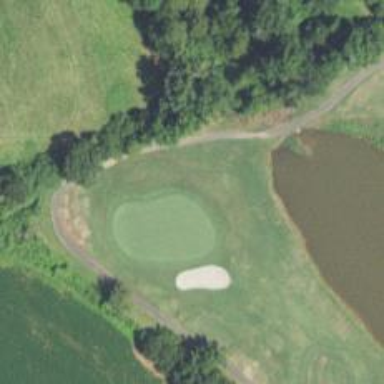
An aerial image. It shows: View of golf hole.